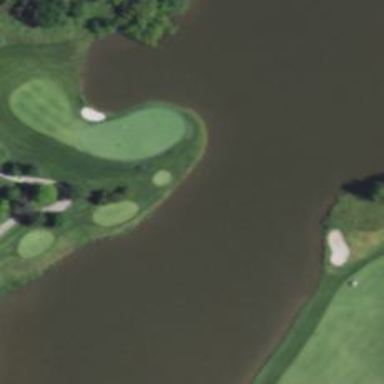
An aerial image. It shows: View of golf hole.